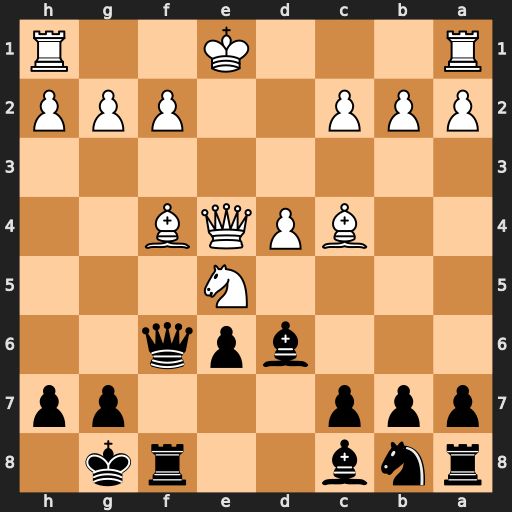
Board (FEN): rnb2rk1/ppp3pp/3bpq2/4N3/2BPQB2/8/PPP2PPP/R3K2R
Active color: b
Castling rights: KQ
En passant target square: -
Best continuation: Qxf4 Qxf4 Rxf4